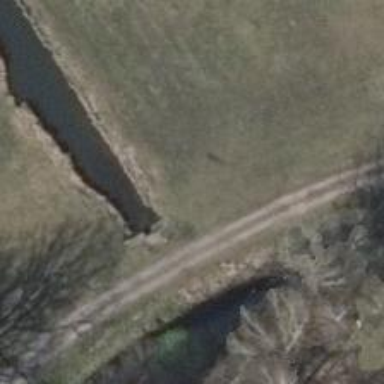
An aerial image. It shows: Culvert tunnel.